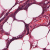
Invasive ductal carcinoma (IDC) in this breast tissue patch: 0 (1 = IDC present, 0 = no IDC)